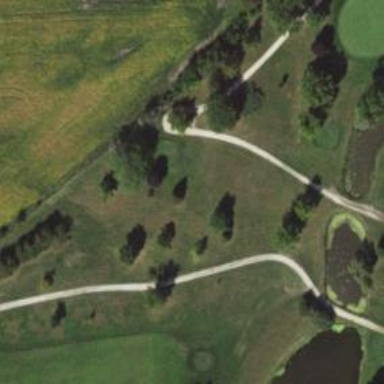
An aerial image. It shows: Service road used as golf cart path.